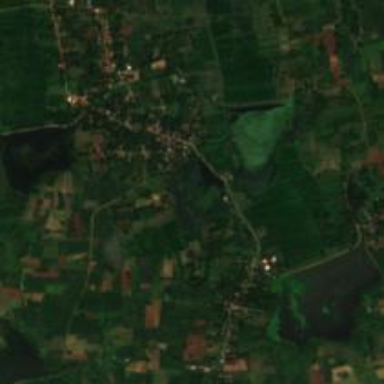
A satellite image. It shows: Village.